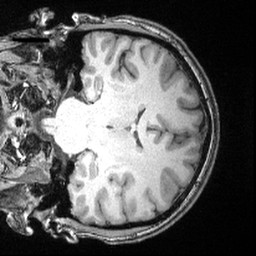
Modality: T1w
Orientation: coronal
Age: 27
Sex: male
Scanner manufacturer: siemens
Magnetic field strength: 3 T
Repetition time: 2.4 s
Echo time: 0.00374 s